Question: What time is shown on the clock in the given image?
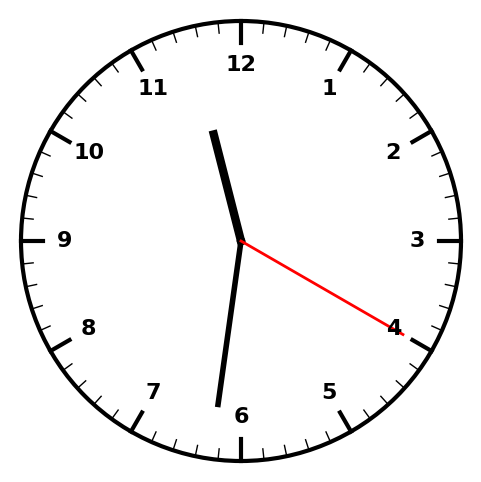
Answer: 11:31:20